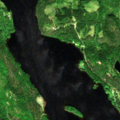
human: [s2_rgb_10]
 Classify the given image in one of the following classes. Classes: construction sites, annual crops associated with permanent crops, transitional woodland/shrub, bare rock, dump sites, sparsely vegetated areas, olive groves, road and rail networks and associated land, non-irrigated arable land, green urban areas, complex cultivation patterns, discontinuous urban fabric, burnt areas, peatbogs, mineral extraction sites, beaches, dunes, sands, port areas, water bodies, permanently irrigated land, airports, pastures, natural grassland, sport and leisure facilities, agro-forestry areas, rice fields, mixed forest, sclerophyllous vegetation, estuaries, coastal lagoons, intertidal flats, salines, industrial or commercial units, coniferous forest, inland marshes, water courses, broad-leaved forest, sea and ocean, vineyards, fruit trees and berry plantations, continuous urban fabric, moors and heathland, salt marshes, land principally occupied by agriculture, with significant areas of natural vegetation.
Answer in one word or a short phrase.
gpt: mixed forest, water bodies